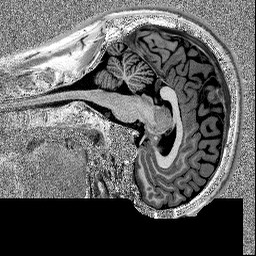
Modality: MP2RAGE
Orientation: sagittal
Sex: male